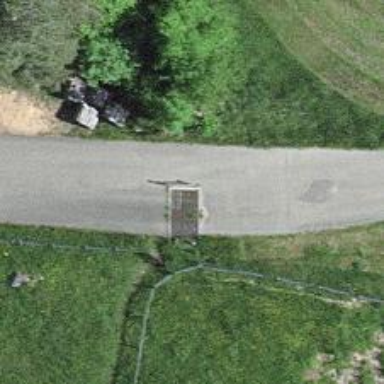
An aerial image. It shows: Cattle grid.